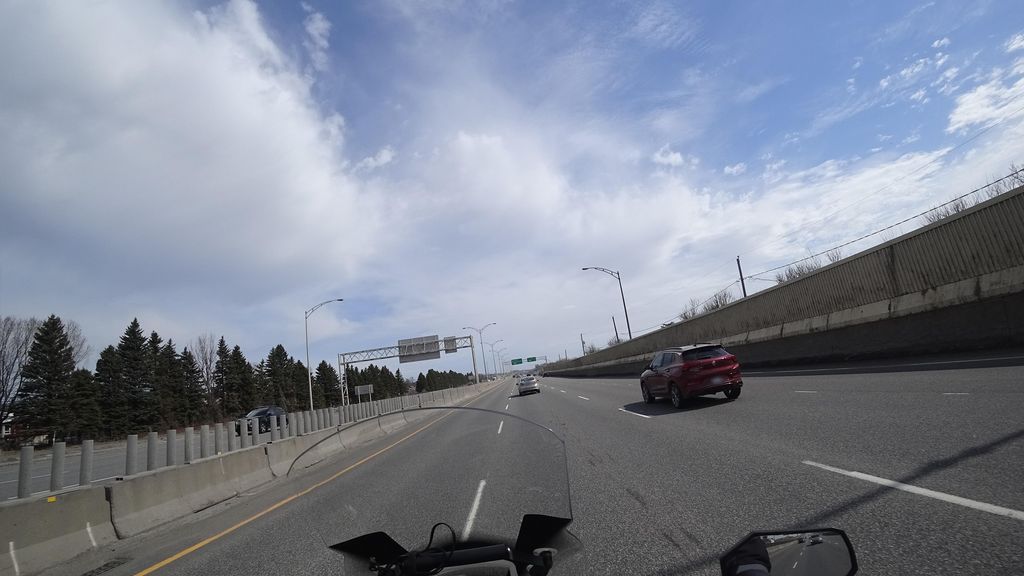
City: quebec_city